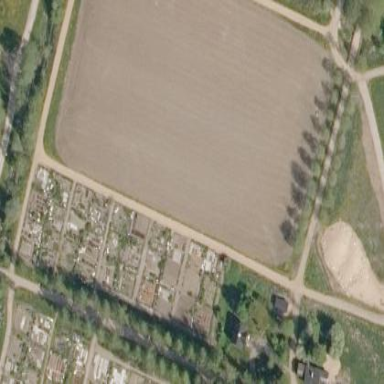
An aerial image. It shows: Area designated for allotments.